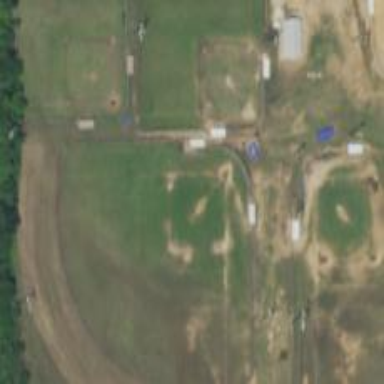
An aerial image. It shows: Softball pitch for leisure land activities.